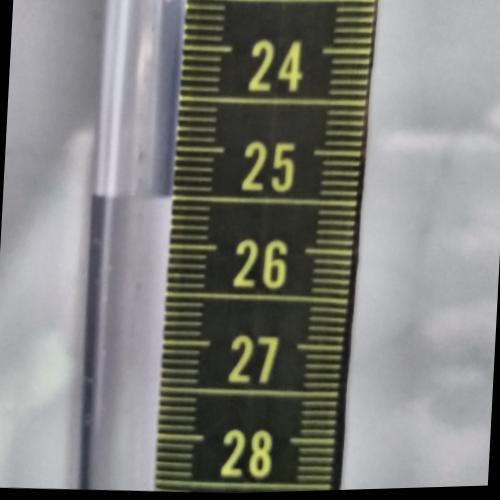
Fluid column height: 25.5 cm